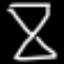
Label: hourglass